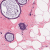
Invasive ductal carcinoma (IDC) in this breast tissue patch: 0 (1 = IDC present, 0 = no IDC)